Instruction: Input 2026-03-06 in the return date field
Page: home
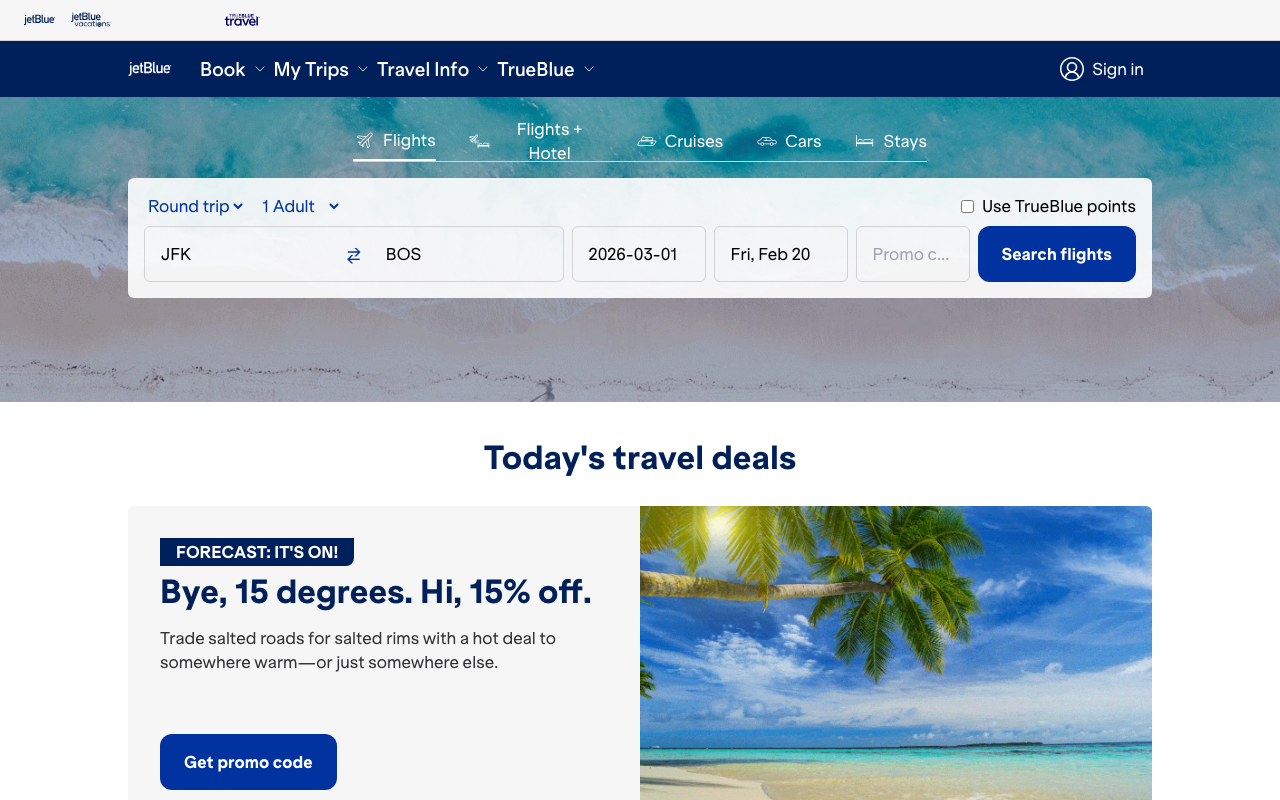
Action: type